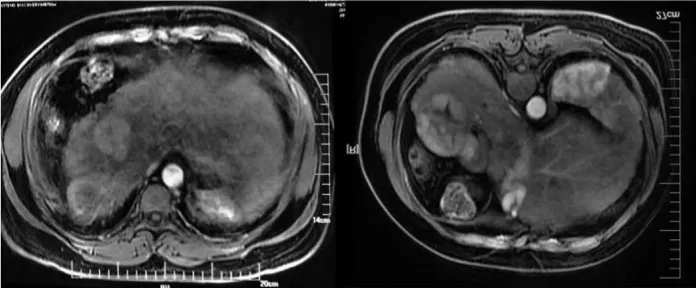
(A) Changes between the prior-treatment and post-treatment MRI pictures of the abdomen.
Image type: radiology (mri)